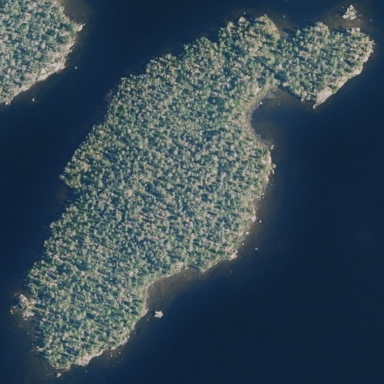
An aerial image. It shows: Islet.